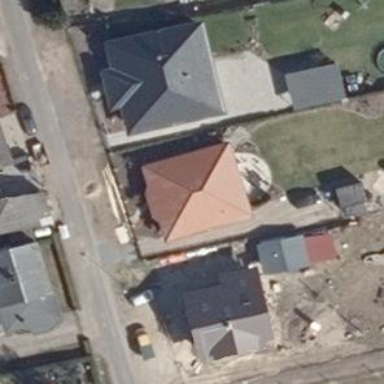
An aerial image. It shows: Building with hipped roof.